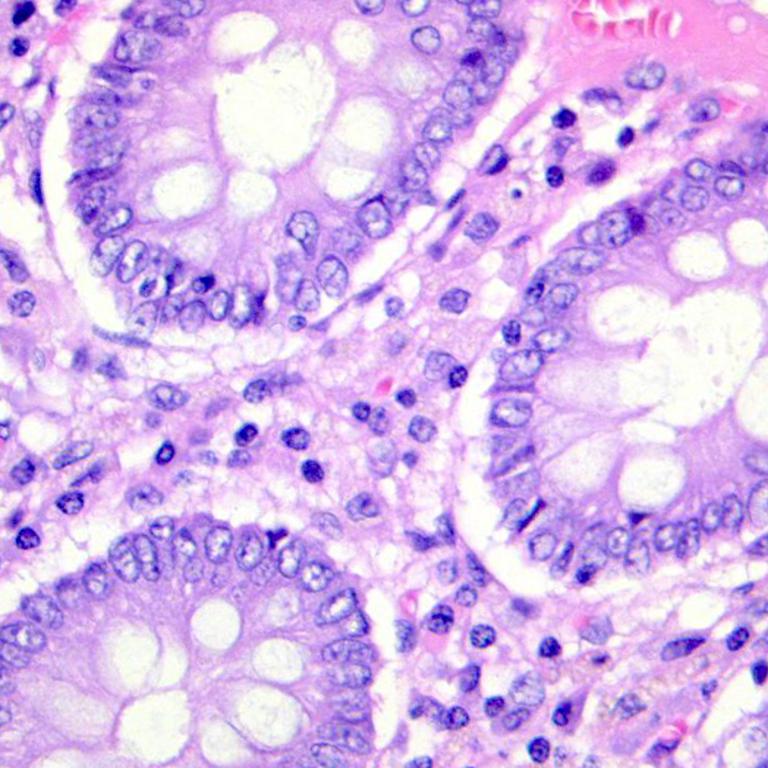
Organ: colon
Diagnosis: benign